Question: I have to call web form located in the project root from the Home/Index view, below project structure:

I used the next code:
but got the next error:
The partial view '~/WebForm1' was not found or no view engine supports the searched locations. The following locations were searched: ~/WebForm1, any idea please ?
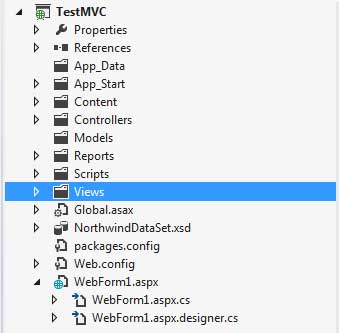
Answer: the solution for MVC to recognize a Web form is to add its extension ""
@Html.Partial("~/WebForm1.aspx");